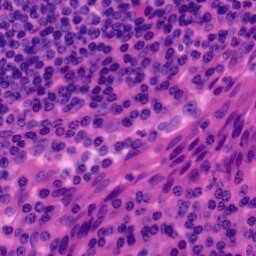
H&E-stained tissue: Tonsil